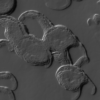
Label: not_dusty